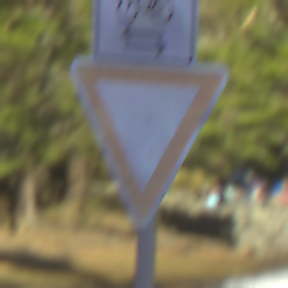
Verkehrszeichen: VorfahrtGewaehren
Zusatzzeichen oben: RichtungsangabeDurchPfeile9
Umgebung: Outdoor, Nature
Tageszeit: MorningAfternoon
Wetter: Clear
Licht: Natural
Jahreszeit: Winter
Kontrast: HighContrast